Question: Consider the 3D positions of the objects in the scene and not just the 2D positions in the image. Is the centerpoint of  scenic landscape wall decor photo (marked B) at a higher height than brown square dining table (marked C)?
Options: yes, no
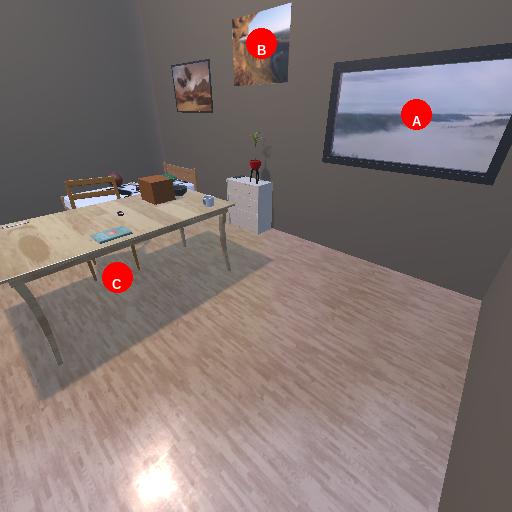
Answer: yes